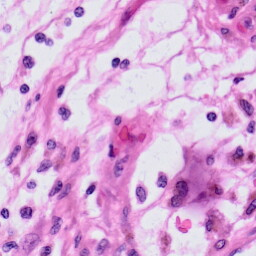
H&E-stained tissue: Skin